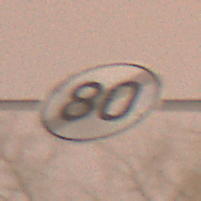
Verkehrszeichen: EndeGeschwindigkeit80
Umgebung: Outdoor, Urban
Tageszeit: Night
Wetter: Overcast
Licht: Artificial
Jahreszeit: Winter
Kontrast: MediumContrast